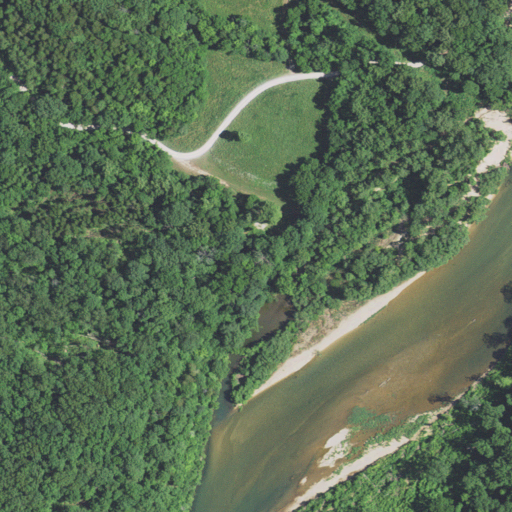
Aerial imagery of valley in Missouri named Well Hollow containing deciduous forest, open water, mixed forest, open development, evergreen forest, herbaceous wetlands, pasture, and grassland